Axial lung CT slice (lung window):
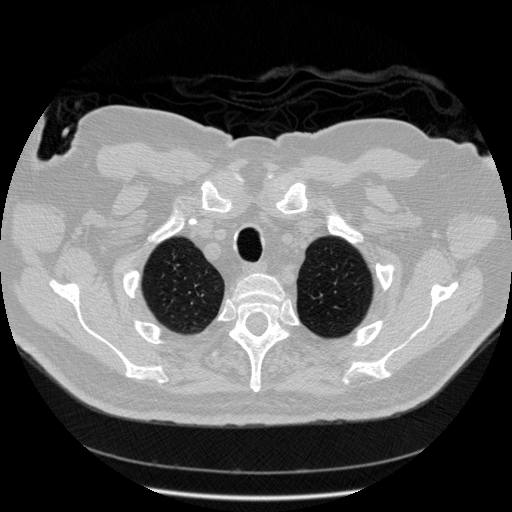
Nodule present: no